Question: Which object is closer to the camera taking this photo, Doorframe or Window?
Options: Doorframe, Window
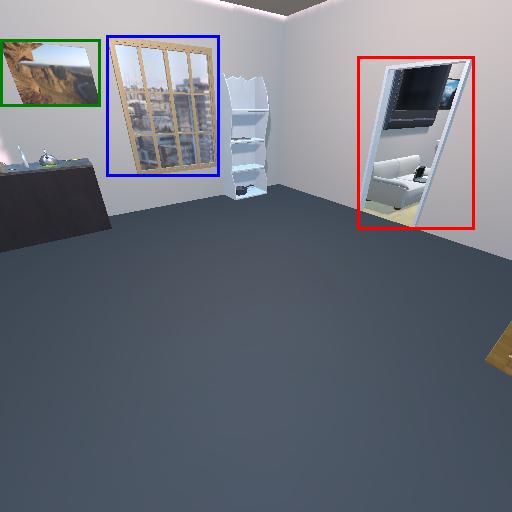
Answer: Doorframe